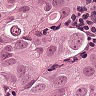
Metastatic tissue present: yes